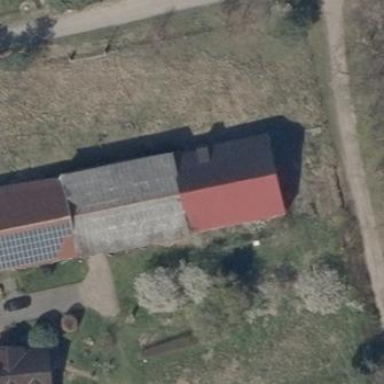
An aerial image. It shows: Farm auxiliary building.